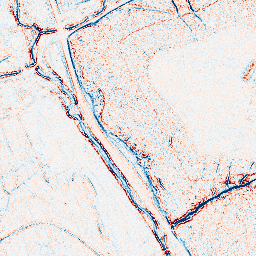
Category: edge_preserving
Decomposition family: bilateral
Decomposition parameters: d: 5
sigma_color: 50
sigma_space: 25
Upsampling method: regularized
Upsampling parameters: scale: 2
lambda_reg: 0.001
Upsampling scale: 2